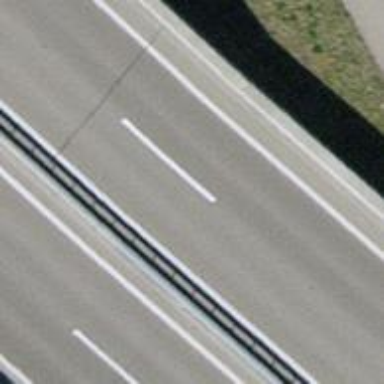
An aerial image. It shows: Motorway bridge with asphalt surface. It is part of trunk highway.